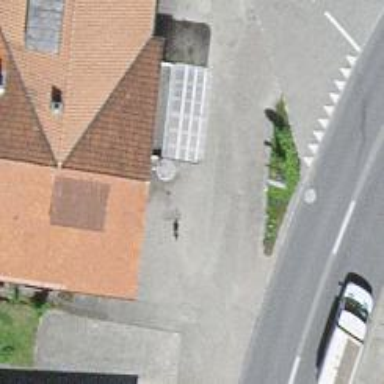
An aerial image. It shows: Fuel station.